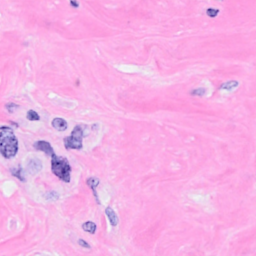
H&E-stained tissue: Breast